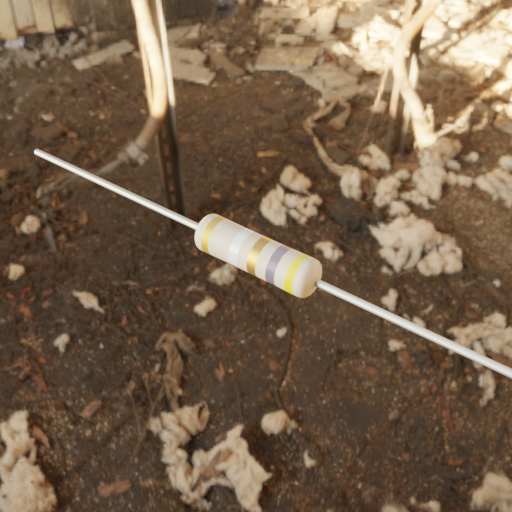
Resistor colour bands (in order): gold, white, gold, gray, yellow